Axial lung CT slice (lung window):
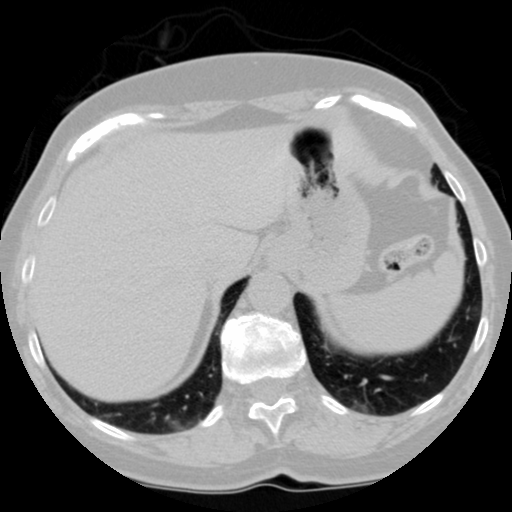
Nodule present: no